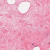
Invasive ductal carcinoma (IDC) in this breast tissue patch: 0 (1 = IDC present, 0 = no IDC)